Field crop: maize
Growth stage: 1
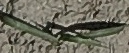
Species: sorghum